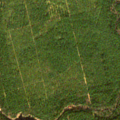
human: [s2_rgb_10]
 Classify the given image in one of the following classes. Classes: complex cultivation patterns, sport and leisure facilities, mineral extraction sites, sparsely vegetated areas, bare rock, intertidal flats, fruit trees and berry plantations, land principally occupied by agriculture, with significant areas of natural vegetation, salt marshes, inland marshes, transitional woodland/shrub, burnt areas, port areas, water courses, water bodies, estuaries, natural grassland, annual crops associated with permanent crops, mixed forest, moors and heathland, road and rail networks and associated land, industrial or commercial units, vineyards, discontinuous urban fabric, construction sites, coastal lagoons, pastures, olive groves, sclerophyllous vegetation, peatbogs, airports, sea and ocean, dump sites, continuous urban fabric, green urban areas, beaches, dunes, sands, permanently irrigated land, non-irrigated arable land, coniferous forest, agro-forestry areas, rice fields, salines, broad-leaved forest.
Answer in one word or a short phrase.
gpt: coniferous forest, mixed forest